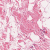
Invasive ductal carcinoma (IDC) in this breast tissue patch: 0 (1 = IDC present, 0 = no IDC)